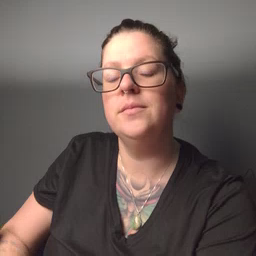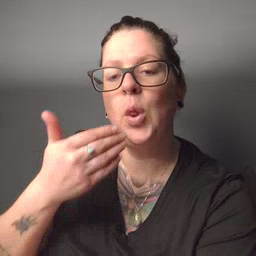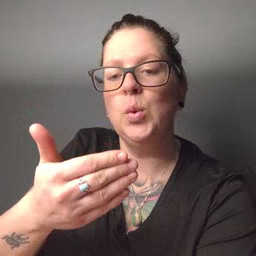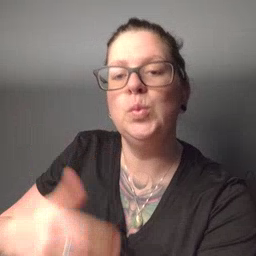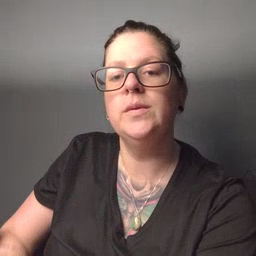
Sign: close